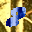
Label: 8